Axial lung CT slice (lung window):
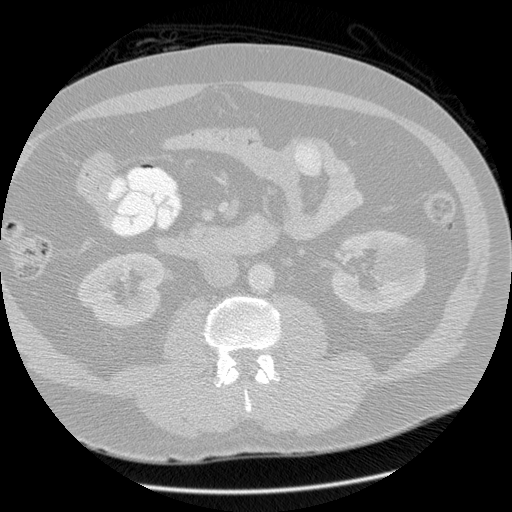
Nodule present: no